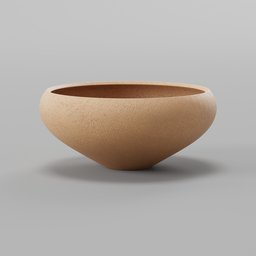
Label: decoration